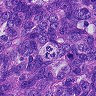
Metastatic tissue present: yes